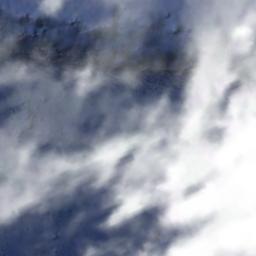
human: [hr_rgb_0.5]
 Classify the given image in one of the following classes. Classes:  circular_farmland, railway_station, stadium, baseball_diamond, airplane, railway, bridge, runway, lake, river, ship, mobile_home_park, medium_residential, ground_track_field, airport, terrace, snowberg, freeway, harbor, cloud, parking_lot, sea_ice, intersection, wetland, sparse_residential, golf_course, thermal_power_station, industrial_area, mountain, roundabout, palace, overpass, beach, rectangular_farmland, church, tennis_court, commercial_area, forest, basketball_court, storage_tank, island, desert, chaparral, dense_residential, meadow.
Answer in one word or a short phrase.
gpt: cloud